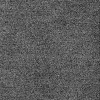
Atmospheric dust classification: dusty